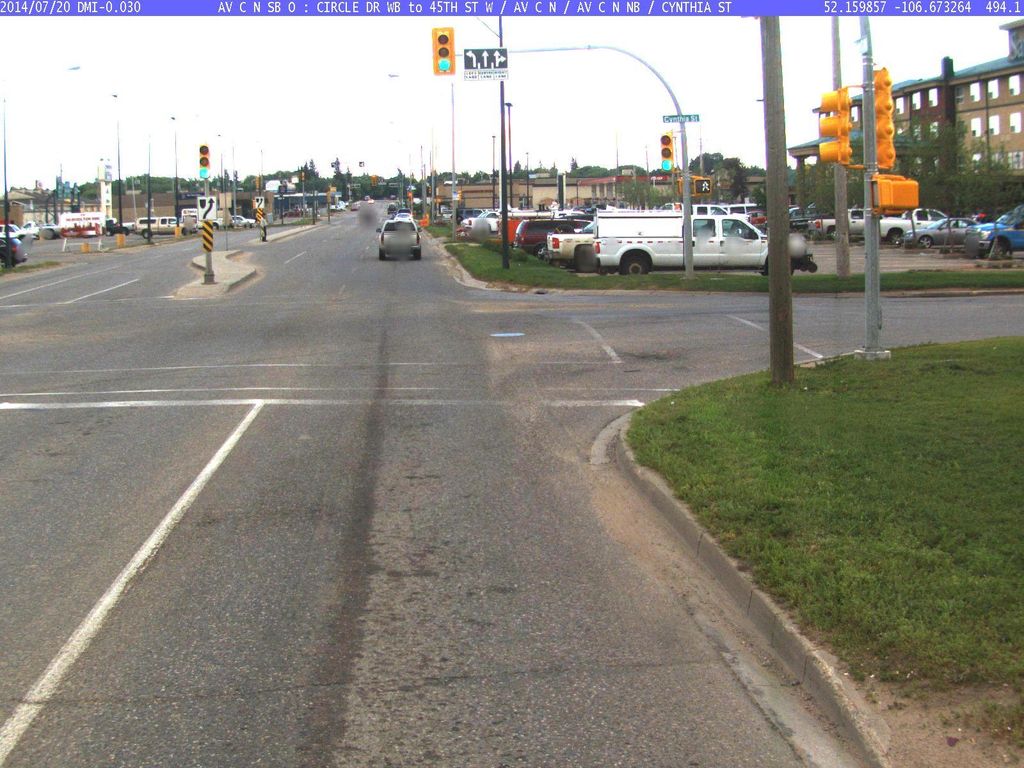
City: saskatoon